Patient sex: M
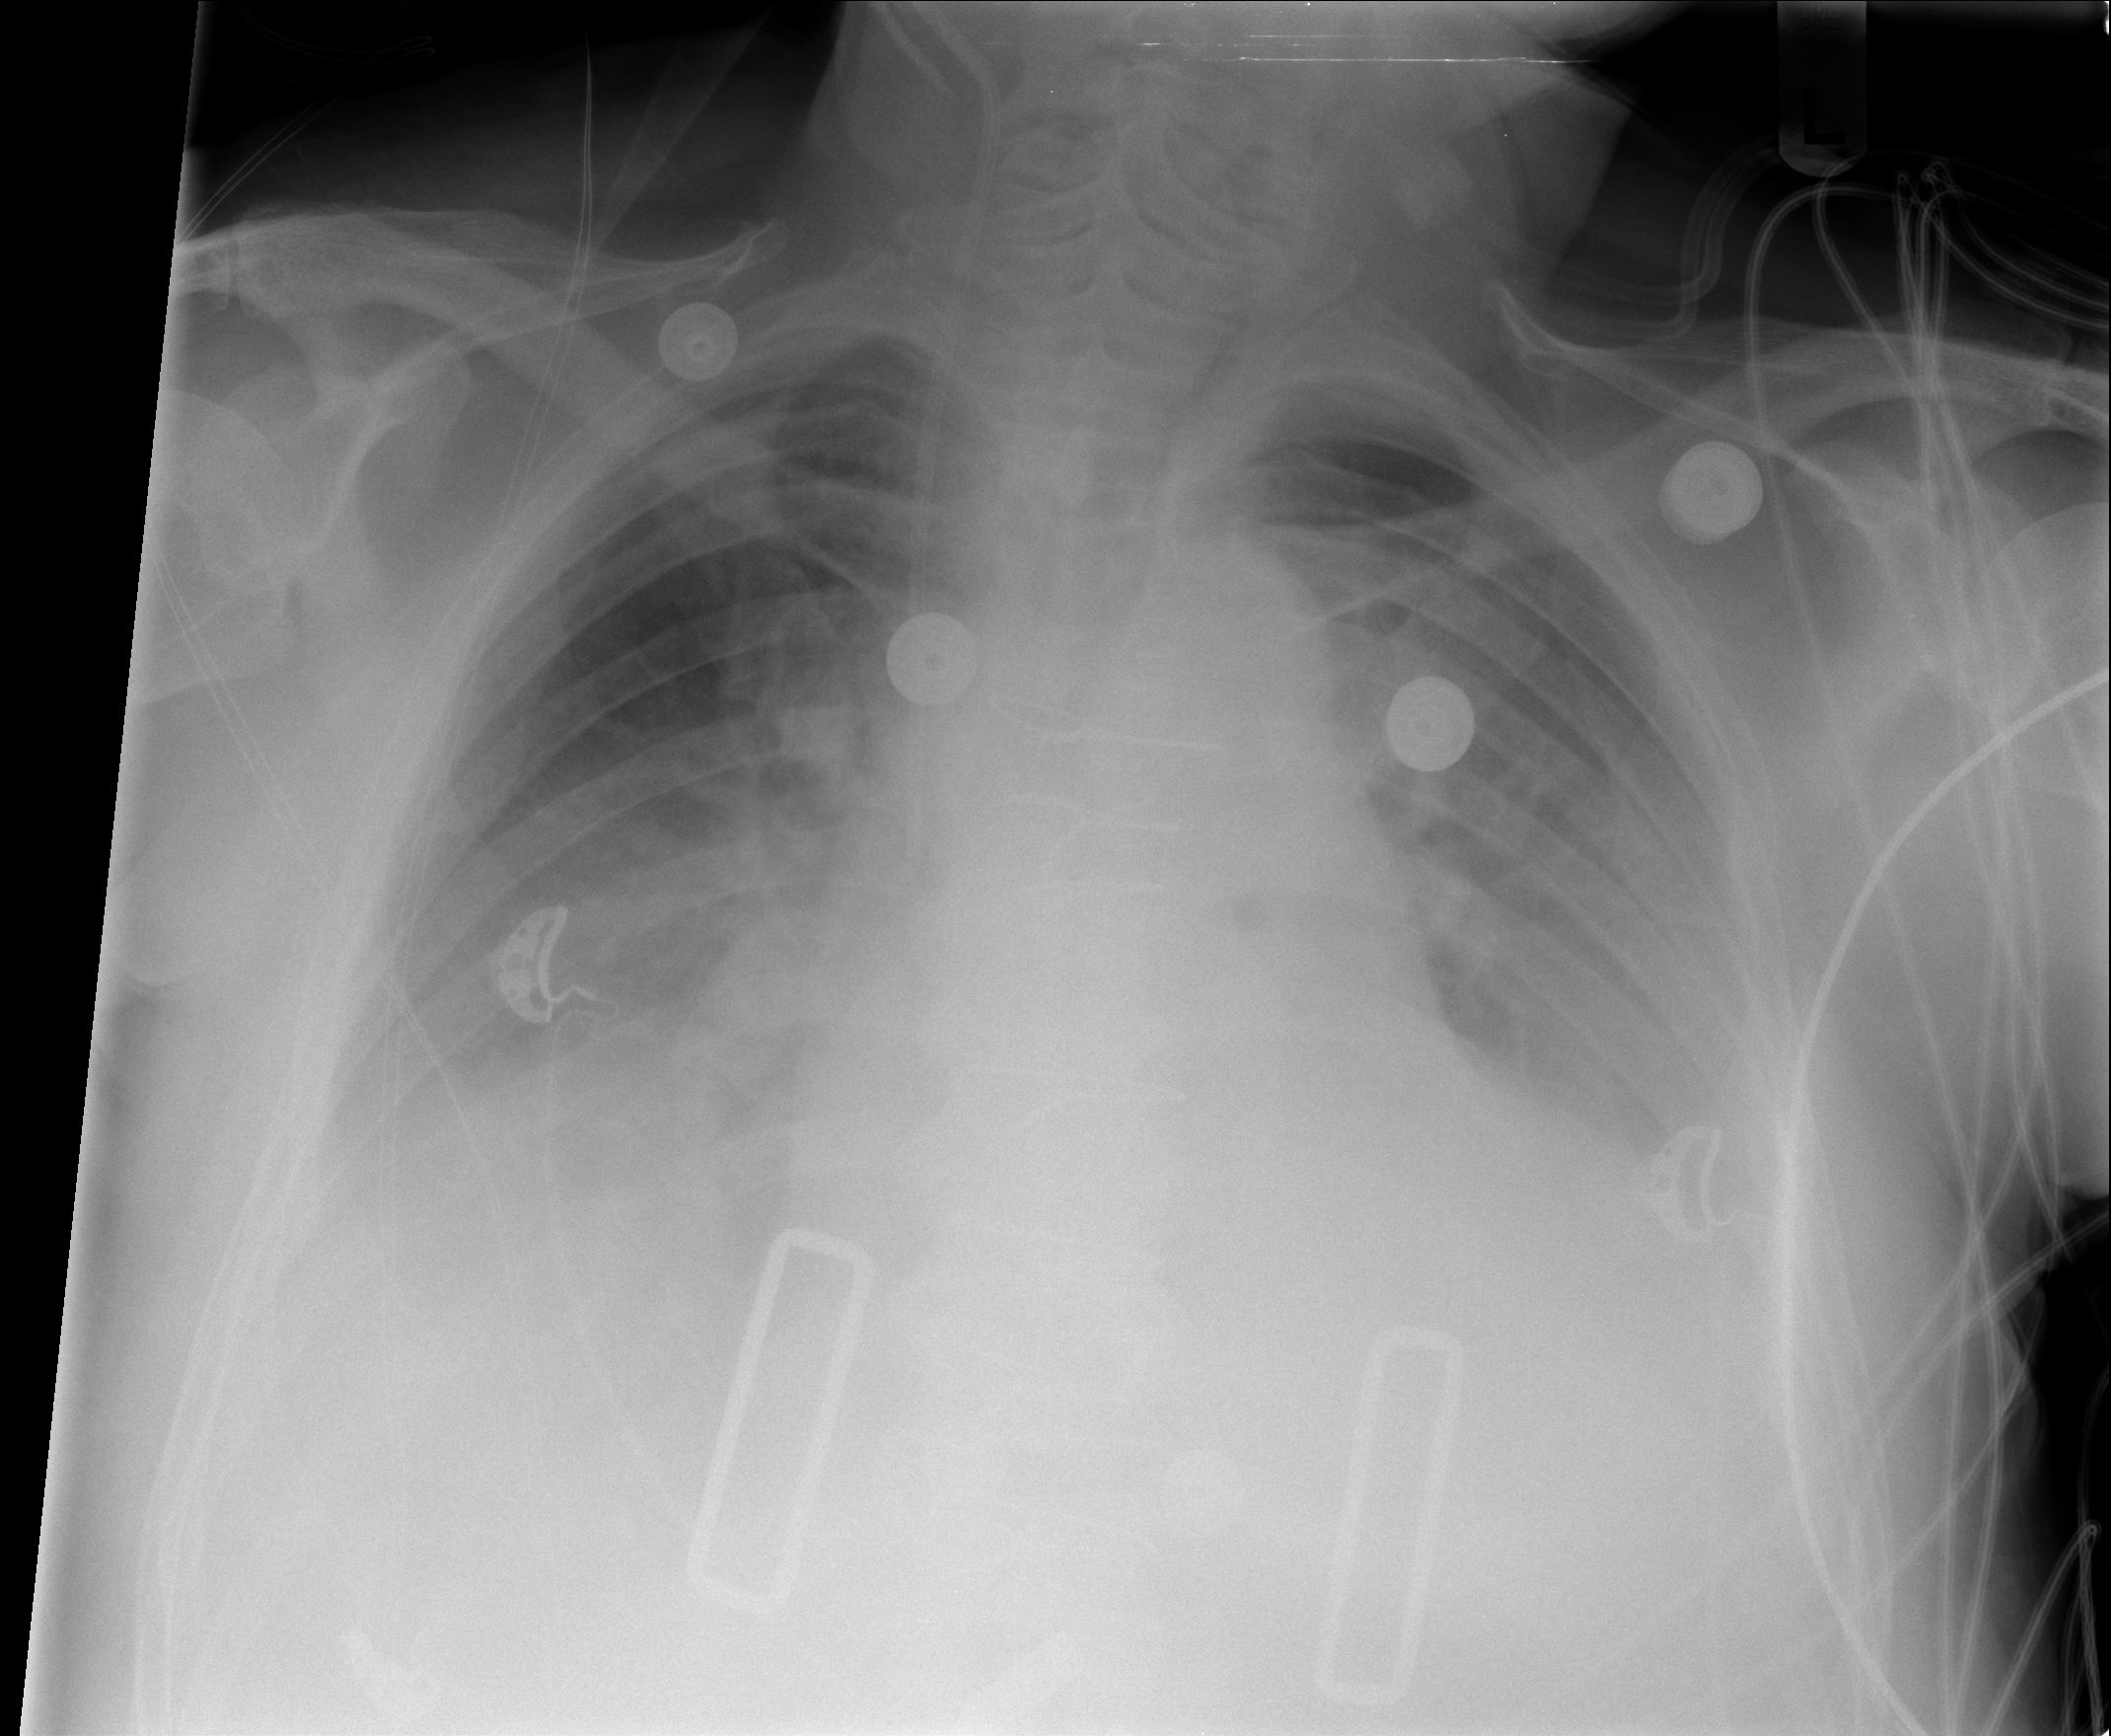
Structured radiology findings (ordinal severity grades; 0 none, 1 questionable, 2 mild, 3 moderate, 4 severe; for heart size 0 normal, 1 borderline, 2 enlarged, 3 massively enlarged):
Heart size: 2
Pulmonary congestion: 2
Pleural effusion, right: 3
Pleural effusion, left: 3
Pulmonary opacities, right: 1
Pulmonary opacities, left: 1
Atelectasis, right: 2
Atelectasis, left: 2